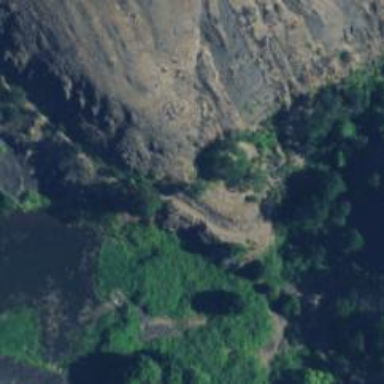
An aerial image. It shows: Natural cliff.